Question: I would like to collect your ideas on the following:
SharePoint 2010 (and 2007) does have a preview button... while you are editing a publishing page you can switch to the "Page" tab and hit the Preview button:

Clicking this button does some magic to save your data, and opens a new window where the preview page is displayed. Nice, but could be better. What I would like is live update on editing of field controls from the edit page on the preview page.
My thoughts on this is are as follows:
- - - <URL>
Does this sound doable? Would be great to work dual monitor, edit on one monitor, preview page in its real rendering on the other monitor. Especially if the edit mode differs from the display mode.
Looking forward to your input!
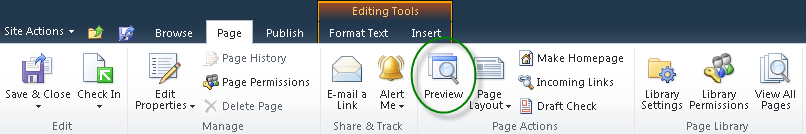
Answer: I will answer my own question. It is not as easy as its sounds. Fields can use things like reusable content and render patterns. These features render at server side, and change the output. This would require postbacks, which renders the whole thing useless. Lets stay with the already available preview button.